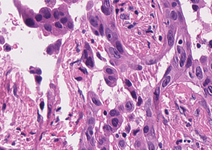
Tumor epithelial tissue: yes
Tumor-associated stroma tissue: yes
Normal tissue: no